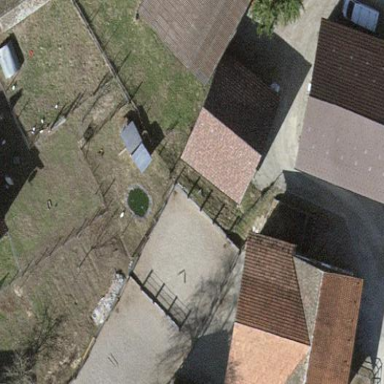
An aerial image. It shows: Equestrian pitch enclosed by fence.